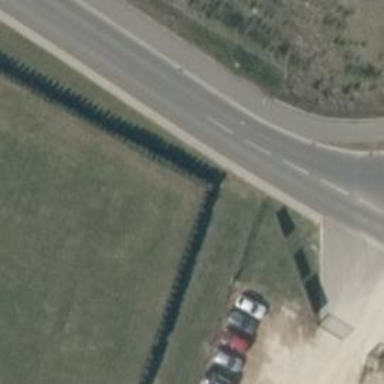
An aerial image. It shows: Unclassified road with asphalt surface and track cycleway on the left with artificial turf surface.